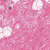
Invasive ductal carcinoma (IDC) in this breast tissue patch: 0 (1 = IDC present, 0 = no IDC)